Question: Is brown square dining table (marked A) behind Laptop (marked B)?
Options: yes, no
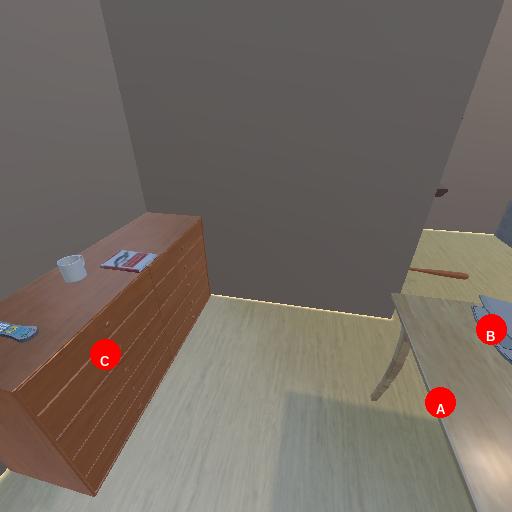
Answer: yes